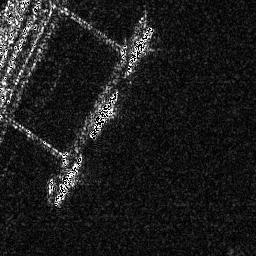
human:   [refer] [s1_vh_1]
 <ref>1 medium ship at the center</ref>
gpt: <box>[[34, 33, 46, 54, 0]]</box>